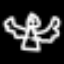
Label: angel